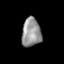
Tissue: lung
Cell type: Endothelial cells
Senescence score: 0.2365
Nuclear area (px): 540
Mean DAPI intensity: 148.394